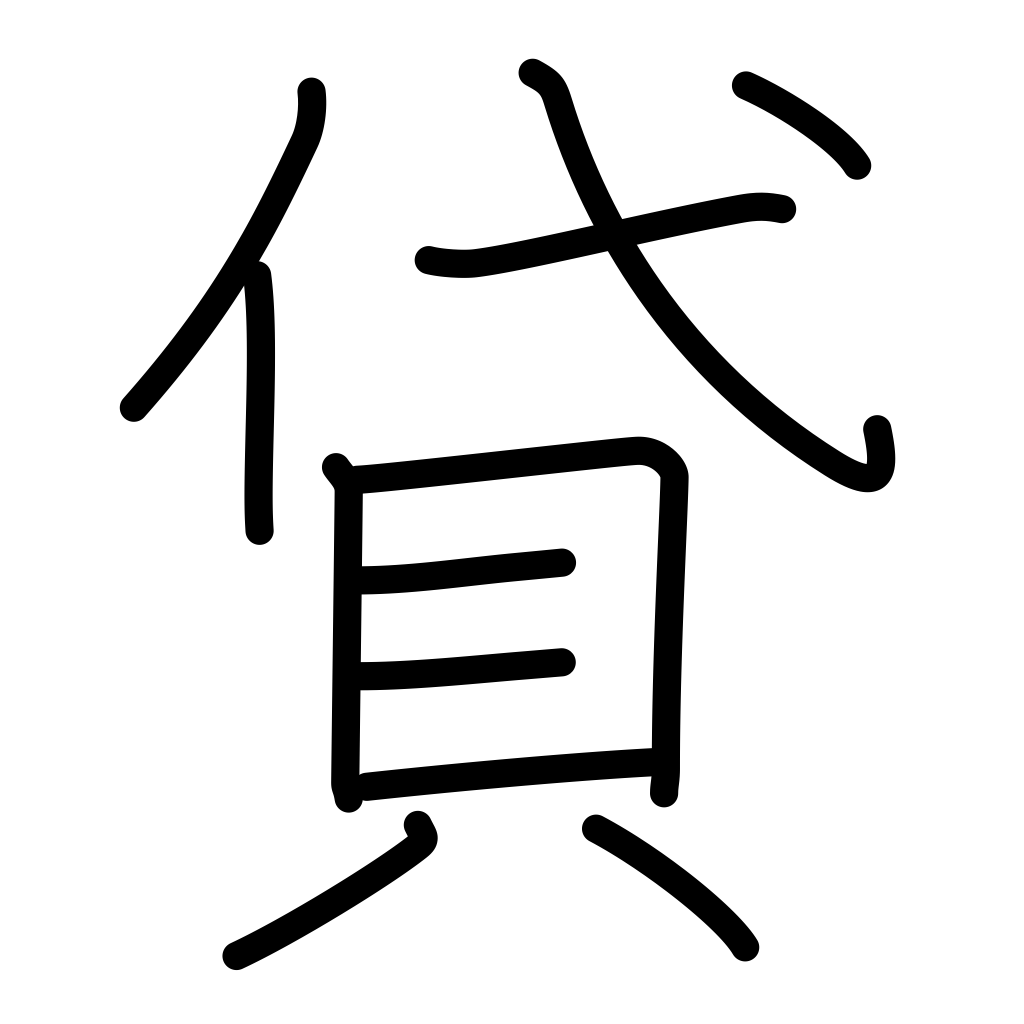
Meaning: lend